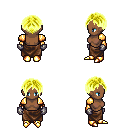
a pixel art fantasy rpg character, female body template, human, dark skin, gold arm armor, robe skirt, gold parted hairstyle, metal gloves, gold boots, four views (front, back, left, right), 2x2 character sprite sheet, small pixel art, hard edges, no anti-aliasing